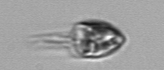
Label: Balanion